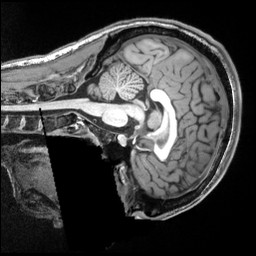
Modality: T1w
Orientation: sagittal
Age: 21
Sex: male